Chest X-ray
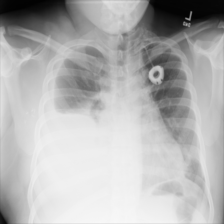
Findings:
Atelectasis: negative
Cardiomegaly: negative
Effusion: positive
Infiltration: negative
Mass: negative
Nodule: negative
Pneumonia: negative
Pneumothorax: negative
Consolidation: negative
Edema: negative
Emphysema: negative
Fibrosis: negative
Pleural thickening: negative
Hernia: negative